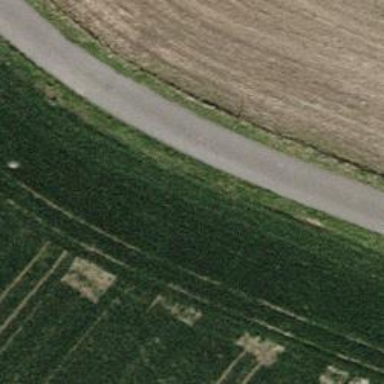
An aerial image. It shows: Asphalt track with grade1 surface suitable for agricultural vehicles.